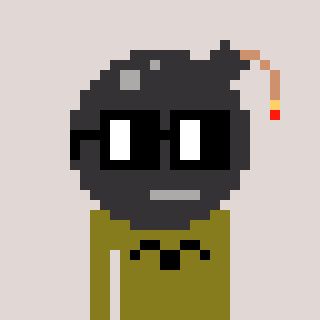
a pixel art character with square black glasses, a bomb-shaped head and a gunk-colored body on a warm background